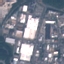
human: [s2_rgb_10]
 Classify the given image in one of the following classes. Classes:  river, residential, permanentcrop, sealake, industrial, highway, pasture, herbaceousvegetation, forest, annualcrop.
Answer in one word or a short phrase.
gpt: Industrial